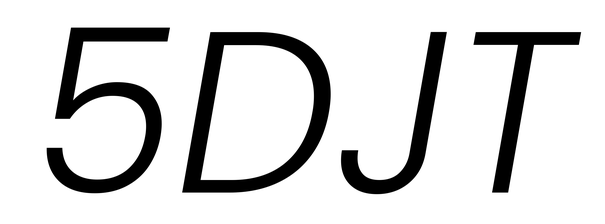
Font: Poppins-LightItalic